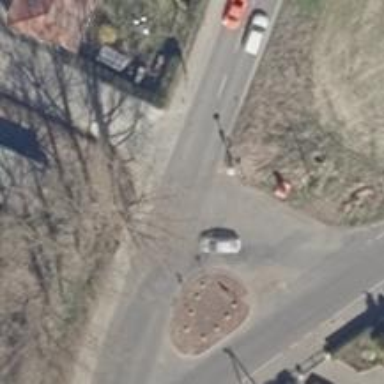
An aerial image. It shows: Unclassified road with asphalt surface and no sidewalk.